Question: I am implementing mergeSort, and I need to pass a subvector of the main vector to a fucntion.
I initialize the subvector using iterators from the main vector but it is not initialized.
Please see 'b' and 'c' vector.
should be [5,1] and should be [7].
What am I doing wrong? what does "symbol is ambiguous" mean? why is it ambiguous?

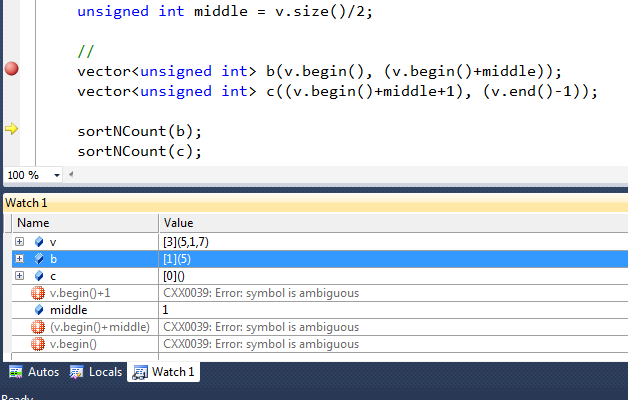
Answer: The second iterator should point to one element after the last one.
'''
vector<unsigned int> b(v.begin(), v.begin()+middle);
vector<unsigned int> c(v.begin()+middle, v.end());
'''
If you want the first part to be bigger, round 'middle' upwards instead of towards zero:
'''
unsigned int middle = (v.size()+1)/2;
'''